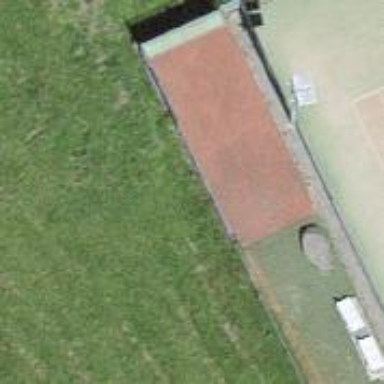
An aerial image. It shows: Tennis court on the leisure land pitch.